Question: What is the cost?
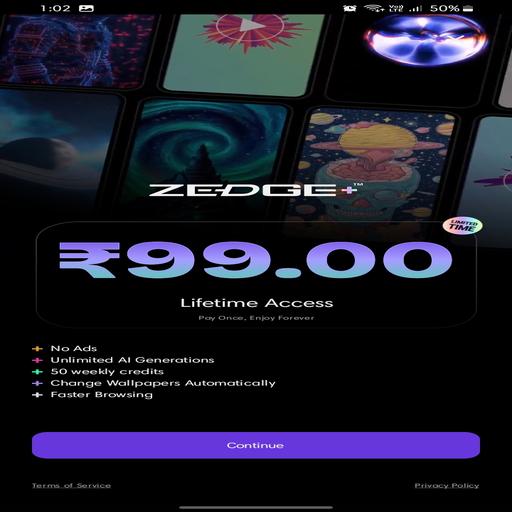
Answer: 99